Question: I have a textView which is a DropDownList. Under this textview, there will be multiple options with checkboxes beside it. The User can choose one or more from the options.

I include my code for this dropdownlist and how did I populate it with my array.
'''
private void initializeCustomerSegment()
{
final ArrayList<String> consumerSegments = new ArrayList<String>();
List<String> consumerSegment = databaseHandler.setItemOnConsumerSeg();
consumerSegments.addAll(consumerSegment);
checkSelectedConsumerSegment = new boolean[consumerSegments.size()];
//initialize all values of list to 'unselected' initially
for (int i = 0; i < checkSelectedConsumerSegment.length; i++) {
checkSelectedConsumerSegment[i] = false;
}
final TextView tv_ConsumerSegment = (TextView) findViewById(R.DropDownList.tv_ConsumerSegment);
tv_ConsumerSegment.setOnClickListener(new OnClickListener() {
@Override
public void onClick(View v) {
if(!expandedConsumerSegment){
//display all selected values
String selected = "";
int flag = 0;
for (int i = 0; i < consumerSegments.size(); i++) {
if (checkSelectedConsumerSegment[i] == true) {
selected += consumerSegments.get(i);
selected += ", ";
flag = 1;
}
}
if(flag==1)
tv_ConsumerSegment.setText(selected);
expandedConsumerSegment =true;
}
else{
//display shortened representation of selected values
tv_ConsumerSegment.setText(BrandListAdapter.getSelected());
expandedConsumerSegment = false;
}
}
});
//onClickListener to initiate the dropDown list
TextView tv_customerSegment = (TextView)findViewById(R.DropDownList.tv_ConsumerSegment);
tv_customerSegment.setOnClickListener(new OnClickListener() {
public void onClick(View v) {
initiatePopUpCustomerSegment(consumerSegments,tv_ConsumerSegment);
}
});
}
private void initiatePopUpCustomerSegment(ArrayList<String> customerSegments, TextView tv_CustomerSegment){
LayoutInflater inflater = (LayoutInflater)S_10th_IReportMain.this.getSystemService(Context.LAYOUT_INFLATER_SERVICE);
//get the pop-up window i.e. drop-down layout
LinearLayout layoutCustomerSegment = (LinearLayout)inflater.inflate(R.layout.pop_up_window_customersegment, (ViewGroup)findViewById(R.id.PopUpView1));
//get the view to which drop-down layout is to be anchored
RelativeLayout layout4 = (RelativeLayout)findViewById(R.id.relativeLayout4);
pwConsumerSegment = new PopupWindow(layoutCustomerSegment, LayoutParams.WRAP_CONTENT, LayoutParams.WRAP_CONTENT, true);
//Pop-up window background cannot be null if we want the pop-up to listen touch events outside its window
pwConsumerSegment.setBackgroundDrawable(new BitmapDrawable());
pwConsumerSegment.setTouchable(true);
//let pop-up be informed about touch events outside its window. This should be done before setting the content of pop-up
pwConsumerSegment.setOutsideTouchable(true);
pwConsumerSegment.setHeight(LayoutParams.WRAP_CONTENT);
//dismiss the pop-up i.e. drop-down when touched anywhere outside the pop-up
pwConsumerSegment.setTouchInterceptor(new OnTouchListener() {
public boolean onTouch(View v, MotionEvent event) {
if (event.getAction() == MotionEvent.ACTION_OUTSIDE) {
pwConsumerSegment.dismiss();
return true;
}
return false;
}
});
//provide the source layout for drop-down
pwConsumerSegment.setContentView(layoutCustomerSegment);
//anchor the drop-down to bottom-left corner of 'layout1'
pwConsumerSegment.showAsDropDown(layout4);
//populate the drop-down list
final ListView listCustomerSegment = (ListView) layoutCustomerSegment.findViewById(R.DropDownList.dropDownCustomerSegment);
ConsumerSegmentListAdapter adapter = new ConsumerSegmentListAdapter(this, customerSegments, tv_CustomerSegment);
listCustomerSegment.setAdapter(adapter);
}
'''
I also have this line of code in order for me to save the data...
'''
String cSegment = checkSelected.toString();
Cursor rcSegment = databaseHandler.getReport_SubBrandCode(subBrand);
String SubBrandCode = rcSegment.getString(rcSegment.getColumnIndex(Constants.CONSUMERSEGMENT_CODE));
'''
My question is, how can I save those multiple data in a single column in SQLite?
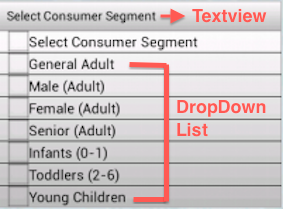
Answer: first, you need to get the value of the selected item on your multi select spinner. Try this:
'''
ArrayList<String> content = new ArrayList<String>();
for (int j = 0; j < checkSelected.length; j++)
{
if(checkSelected[j]==true)
{
String values = BrandListAdapter.mListItems.get(j);
content.add(values);
}
}
Toast.makeText(getApplicationContext(), content.toString(), Toast.LENGTH_SHORT).show();
'''
I toast the arraylist content just to check if it really contains the value I select. Then when you see the right value on your toast then you could save it on your database. Hope it helps! charot :D